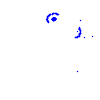
Particle: pion